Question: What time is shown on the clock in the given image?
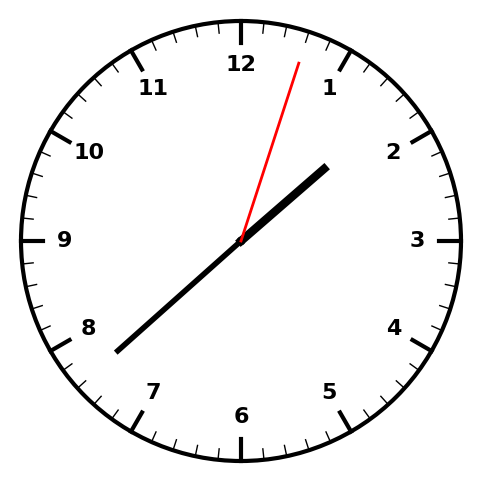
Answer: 01:38:03